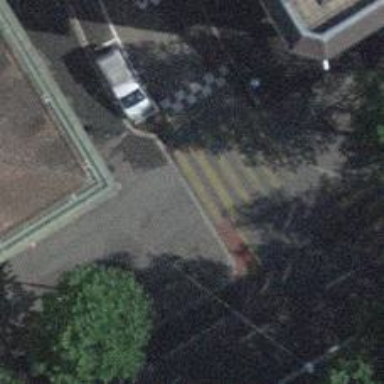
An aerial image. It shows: Kerb barrier.